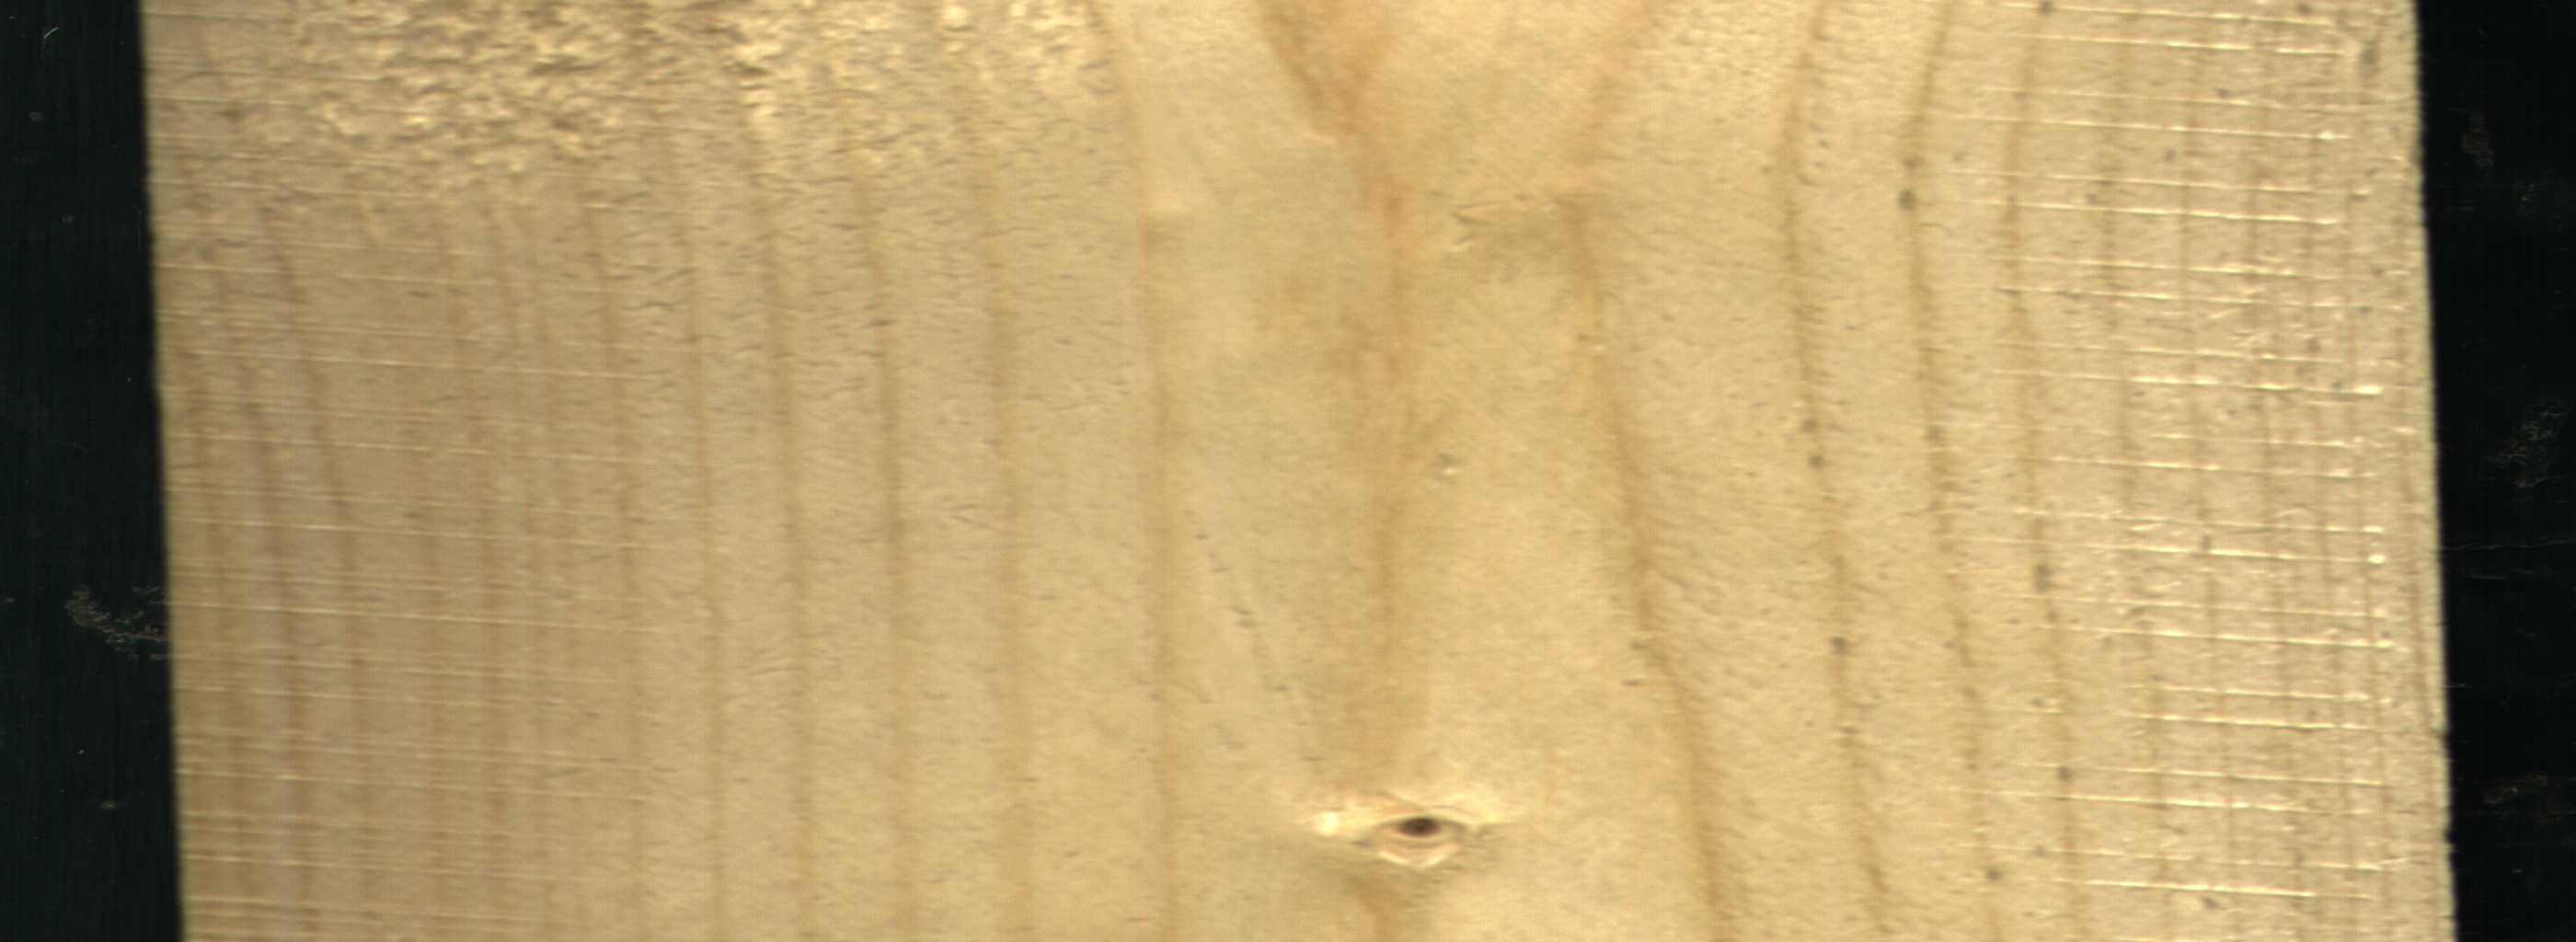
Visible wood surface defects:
Live_Knot